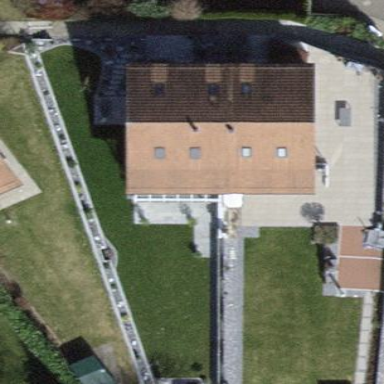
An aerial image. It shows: Gabled roofed house.